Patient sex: F
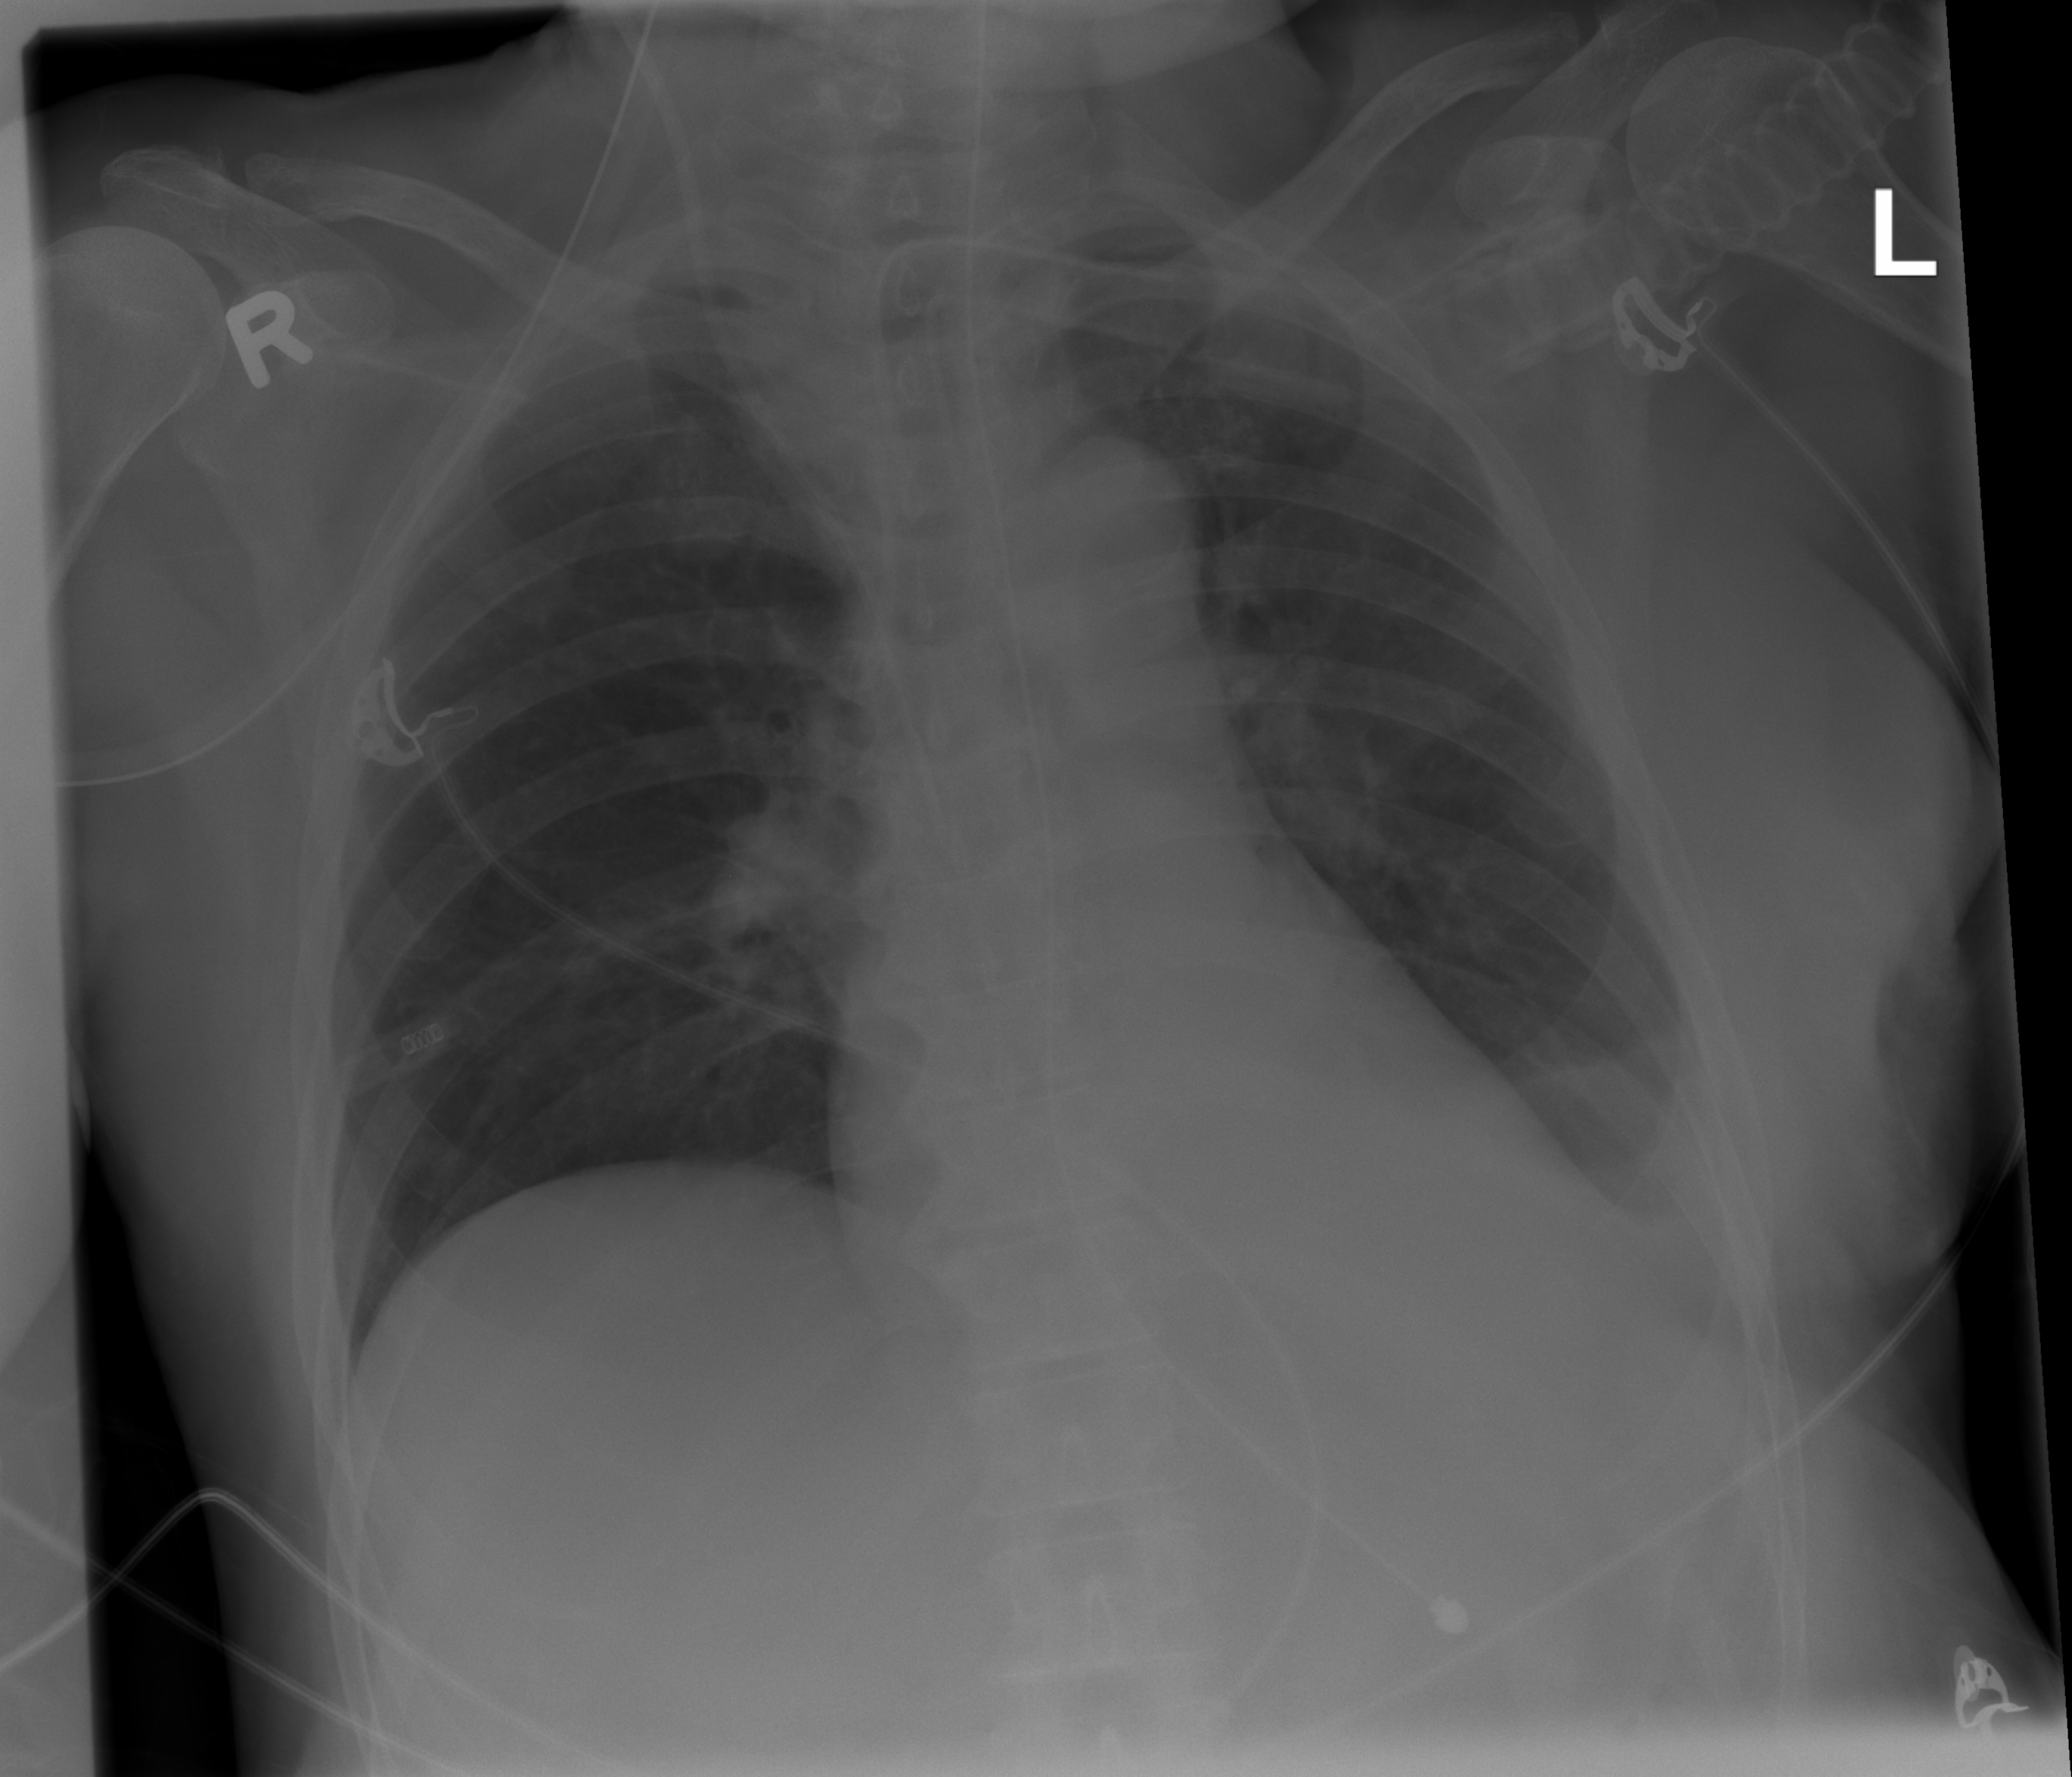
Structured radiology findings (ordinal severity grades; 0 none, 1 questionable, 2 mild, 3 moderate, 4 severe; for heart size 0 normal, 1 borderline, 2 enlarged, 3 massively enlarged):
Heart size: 0
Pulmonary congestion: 0
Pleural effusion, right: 0
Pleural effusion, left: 2
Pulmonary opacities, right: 0
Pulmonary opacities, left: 0
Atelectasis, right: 0
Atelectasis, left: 0